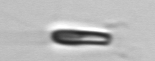
Label: Chrysochromulina